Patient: sex M, age 68
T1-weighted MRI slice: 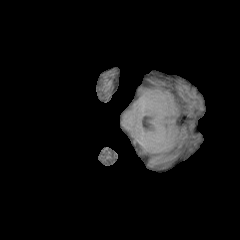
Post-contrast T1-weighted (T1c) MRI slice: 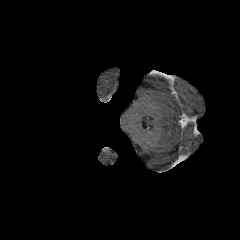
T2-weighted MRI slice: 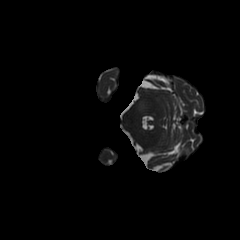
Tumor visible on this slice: no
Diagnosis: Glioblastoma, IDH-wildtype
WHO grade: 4